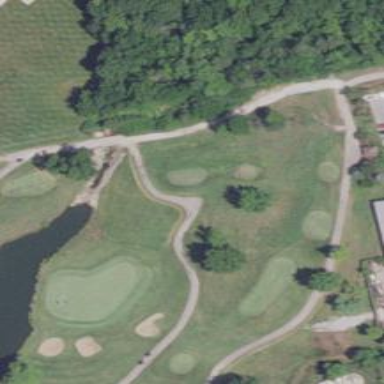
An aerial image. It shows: Service road used as golf cart path.